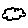
Label: cloud